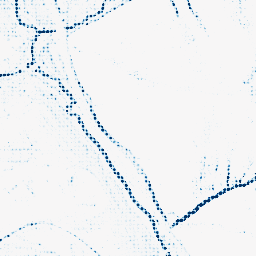
Category: morphological
Decomposition family: morphological_square
Decomposition parameters: operation: closing
size: 5
Upsampling method: sinc_hamming
Upsampling parameters: scale: 8
kernel_size: 4
Upsampling scale: 8